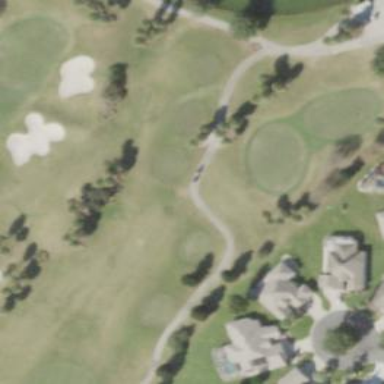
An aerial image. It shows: Path designated for golf carts.